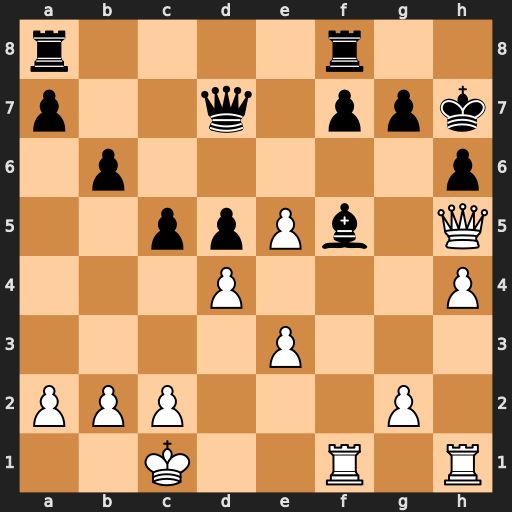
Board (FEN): r4r2/p2q1ppk/1p5p/2ppPb1Q/3P3P/4P3/PPP3P1/2K2R1R
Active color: w
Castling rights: -
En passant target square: -
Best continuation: Qxf5+ Qxf5 Rxf5